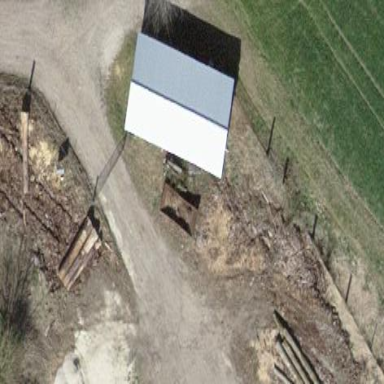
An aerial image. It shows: Barn.